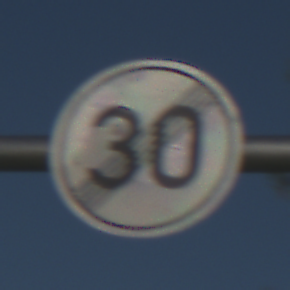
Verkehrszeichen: EndeGeschwindigkeit30
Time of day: MorningAfternoon
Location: Outdoor (Nature)
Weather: PartlyCloudy
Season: NotSpecified
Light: Natural